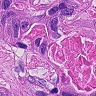
Metastatic tissue present: yes